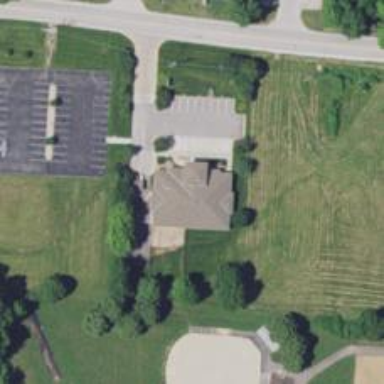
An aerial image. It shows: Veterinary facility.